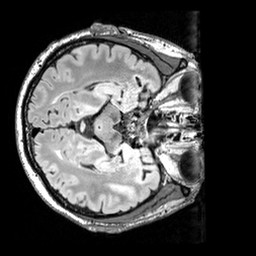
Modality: FLAIR
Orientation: axial
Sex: male
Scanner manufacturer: siemens
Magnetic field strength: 3 T
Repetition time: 5 s
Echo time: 0.395 s